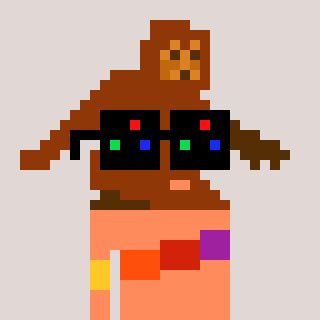
a pixel art character with square black sunglasses, a bigfoot-shaped head and a peachy-colored body on a warm background